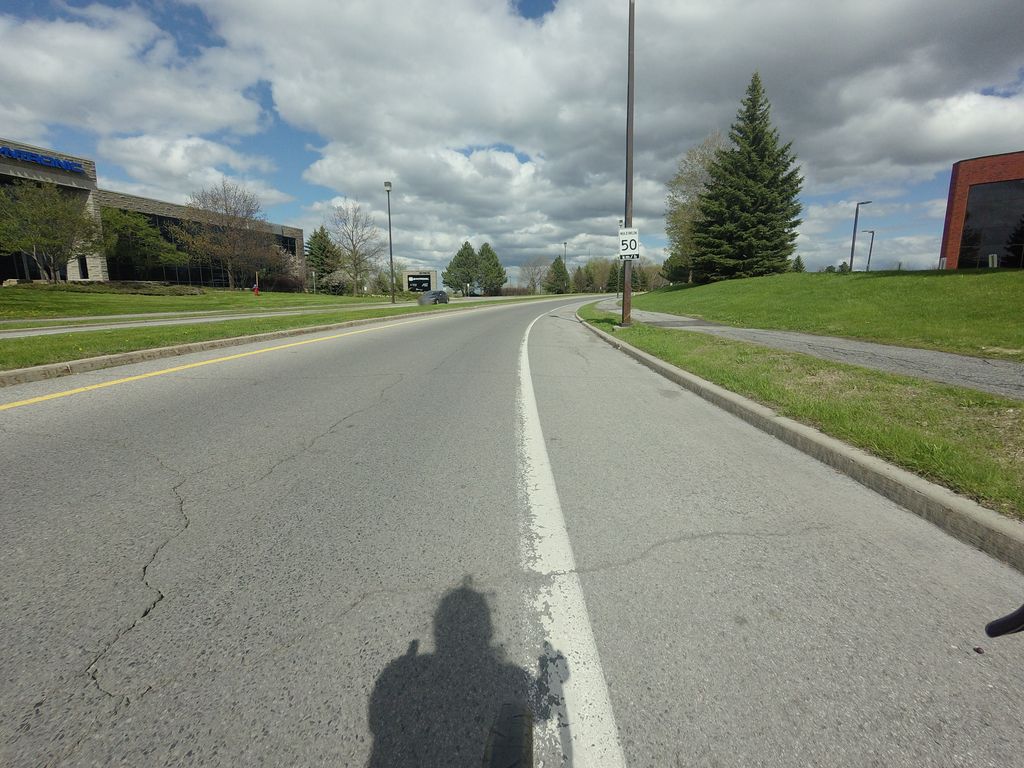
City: ottawa-gatineau